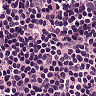
Metastatic tissue present: no